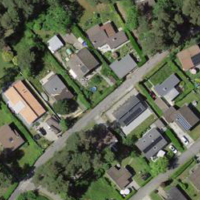
EUNIS habitat code: 53
Species observed at this site:
Euphorbia cyparissias
Prunus padus